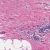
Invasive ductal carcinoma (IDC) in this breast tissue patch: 0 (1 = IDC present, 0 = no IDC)